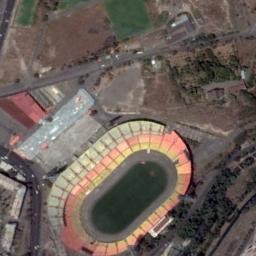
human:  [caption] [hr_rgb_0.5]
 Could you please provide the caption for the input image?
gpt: The stadium is on the bare land next to some trees .

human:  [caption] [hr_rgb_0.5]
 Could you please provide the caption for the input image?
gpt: The stadium's roof has wavy white signs .

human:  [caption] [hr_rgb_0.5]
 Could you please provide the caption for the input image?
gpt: There are many trees beside the stadium .

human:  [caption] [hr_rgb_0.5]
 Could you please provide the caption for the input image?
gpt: Oval stadium built on bare land next to some vegetation .

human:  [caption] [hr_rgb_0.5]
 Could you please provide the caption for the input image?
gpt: There are some green trees and bare land near the stadium .